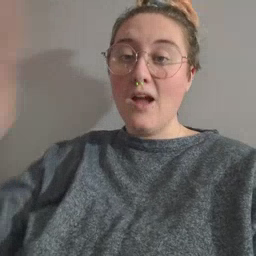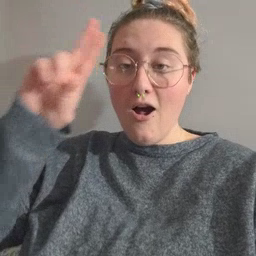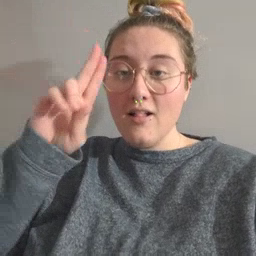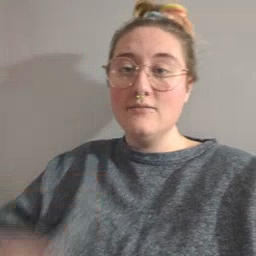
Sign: uncle